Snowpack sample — Loveland Pass, Silver Plume, Colorado, USA (1/12/25, 11:40 AM MST)
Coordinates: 39.66, -105.88
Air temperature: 7 °F
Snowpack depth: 140 cm
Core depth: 10 cm
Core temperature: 41 °F
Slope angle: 11°, slope face: 30°
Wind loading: high
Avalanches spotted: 2
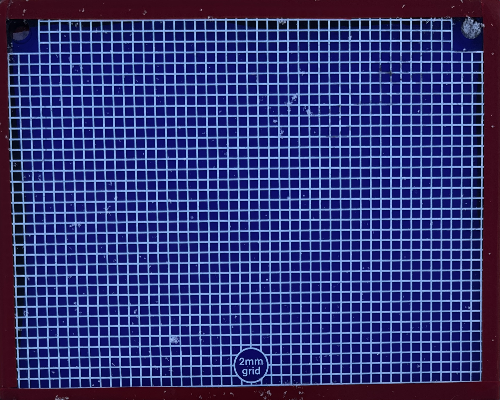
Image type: profile
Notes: Pilot using slightly modified coring method that took too large segment for snow profile picturing, advised not to use in higher level models. Two avalanche on south face nearby, partially cloudy with light snow in the last 24 hours. Lots of wind loading on eastern features.